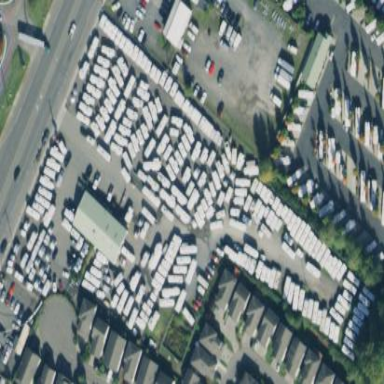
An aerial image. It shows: Commercial area with caravan shop.